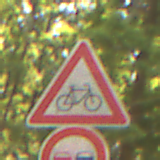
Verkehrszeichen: RadverkehrLinks
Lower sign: Ueberholverbot
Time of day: Midday
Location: Outdoor (Nature)
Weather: PartlyCloudy
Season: NotSpecified
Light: Natural